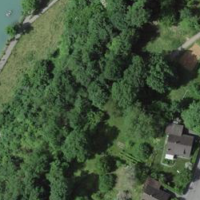
EUNIS habitat code: 53
Species observed at this site:
Phalacrocorax carbo
Corvus corone
Fagus sylvatica
Mergus merganser
Aythya ferina
Corvus frugilegus
Pica pica
Sitta europaea
Aythya fuligula
Cinclus cinclus
Symphoricarpos albus